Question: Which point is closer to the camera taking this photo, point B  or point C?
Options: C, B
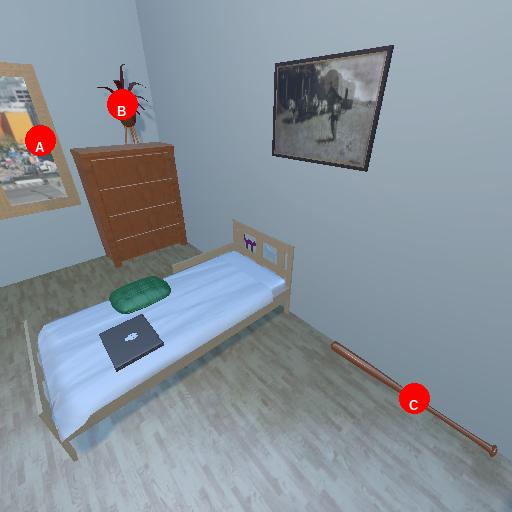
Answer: C